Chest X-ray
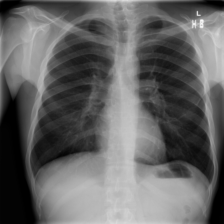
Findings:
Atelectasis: negative
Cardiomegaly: negative
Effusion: negative
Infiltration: negative
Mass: negative
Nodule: negative
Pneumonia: negative
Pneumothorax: negative
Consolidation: negative
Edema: negative
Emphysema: negative
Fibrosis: negative
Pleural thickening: negative
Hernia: negative